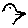
Label: bird